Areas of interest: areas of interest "Shandong University Central Campus Campus Shadyifu Science Hall"
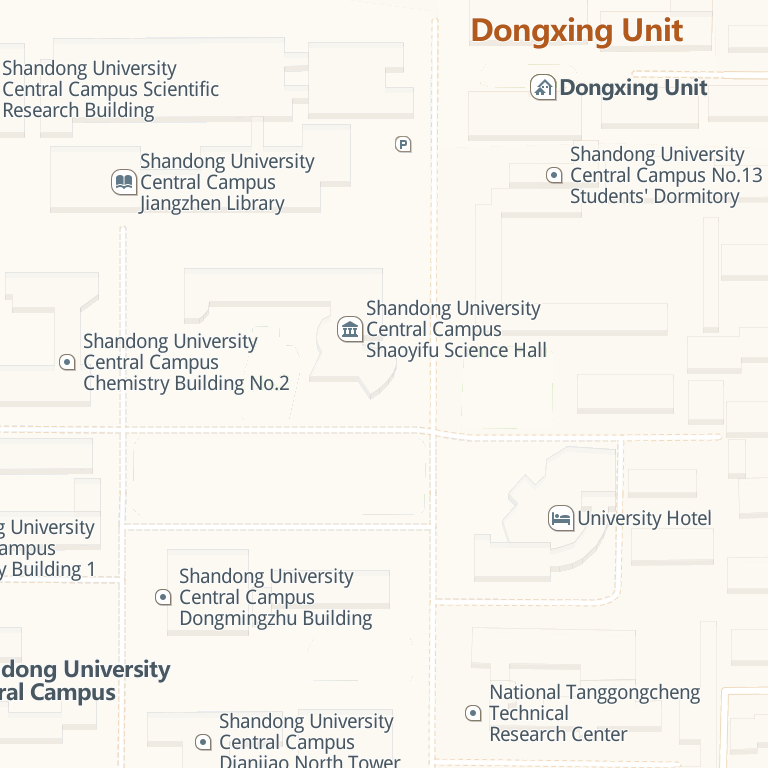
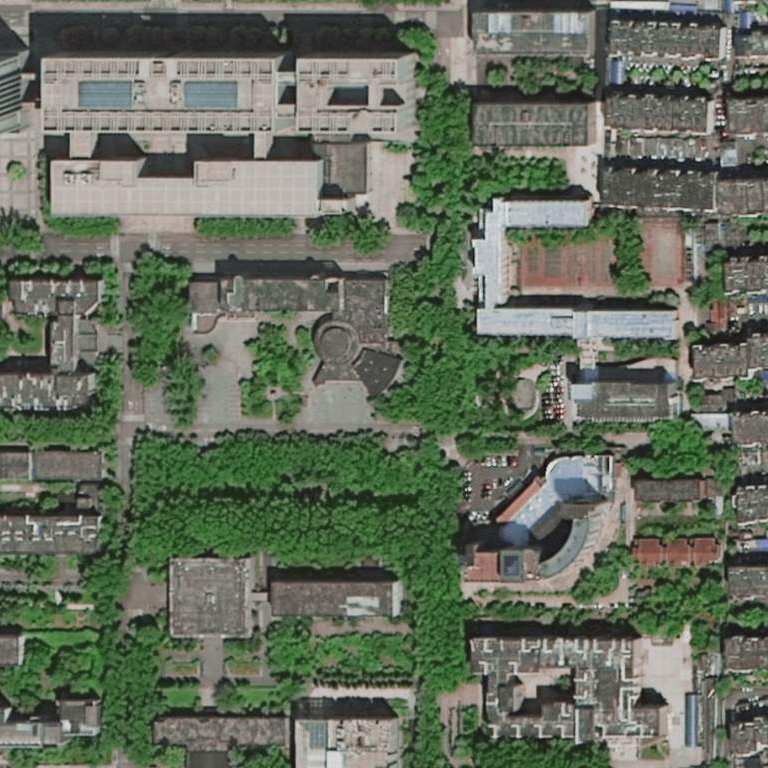